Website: apple
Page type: cross-sells
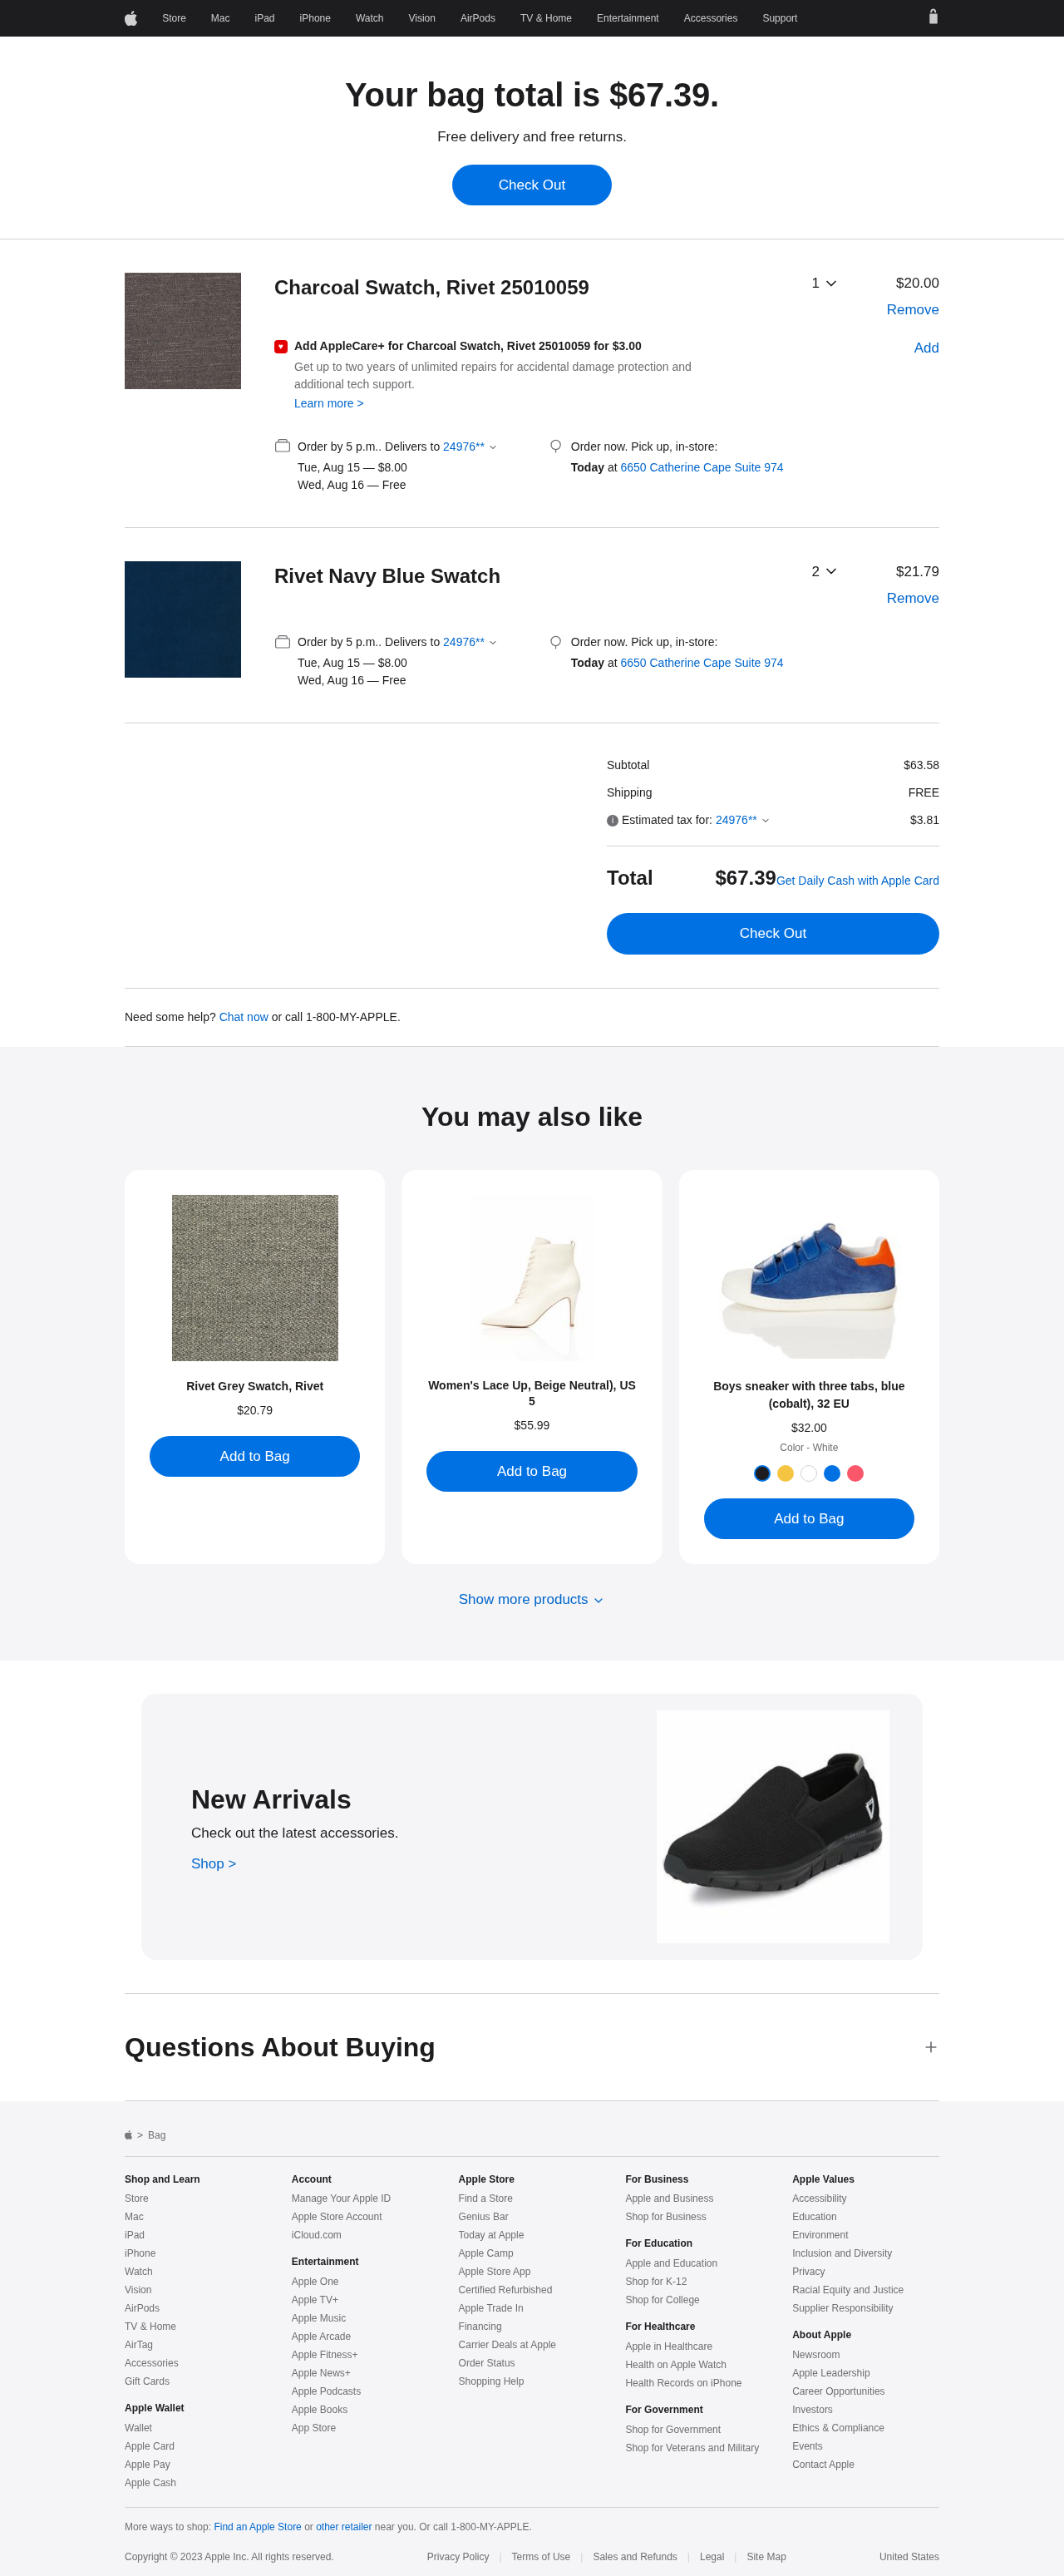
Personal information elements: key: PII_LOCATION1_STREET
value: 6650 Catherine Cape Suite 974
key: PII_POSTCODE
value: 24976
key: PII_POSTCODE_FULL
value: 24976
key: PII_POSTCODE_NUMERIC
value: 24976
Product elements: key: PRODUCT1_NAME
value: Charcoal Swatch, Rivet 25010059
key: PRODUCT1_PRICE
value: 20
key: PRODUCT1_QUANTITY
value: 1
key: PRODUCT2_NAME
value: Rivet Navy Blue Swatch
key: PRODUCT2_PRICE
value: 21.79
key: PRODUCT2_QUANTITY
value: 2
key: PRODUCT3_NAME
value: Rivet Grey Swatch, Rivet
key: PRODUCT3_PRICE
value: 20.79
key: PRODUCT4_NAME
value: Women's Lace Up, Beige Neutral), US 5
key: PRODUCT4_PRICE
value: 55.99
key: PRODUCT5_NAME
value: Boys sneaker with three tabs, blue (cobalt), 32 EU
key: PRODUCT5_PRICE
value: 32
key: PRODUCT1_NAME2
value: Charcoal Swatch, Rivet 25010059
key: PRODUCT1_APPLECARE_PRICE
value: $3.00
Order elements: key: ORDER_TOTAL
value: $67.39
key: ORDER_DELIVERY_DATE
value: Tue, Aug 15
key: ORDER_DELIVERY_DATE2
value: Wed, Aug 16
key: ORDER_DELIVERY_DATE3
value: Tue, Aug 15
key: ORDER_DELIVERY_DATE4
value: Wed, Aug 16
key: ORDER_SUBTOTAL
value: $63.58
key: ORDER_SHIPPING_COST
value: FREE
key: ORDER_TAX
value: $3.81
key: ORDER_TOTAL2
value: $67.39